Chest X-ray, PA view. Patient: 52 years old, sex F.
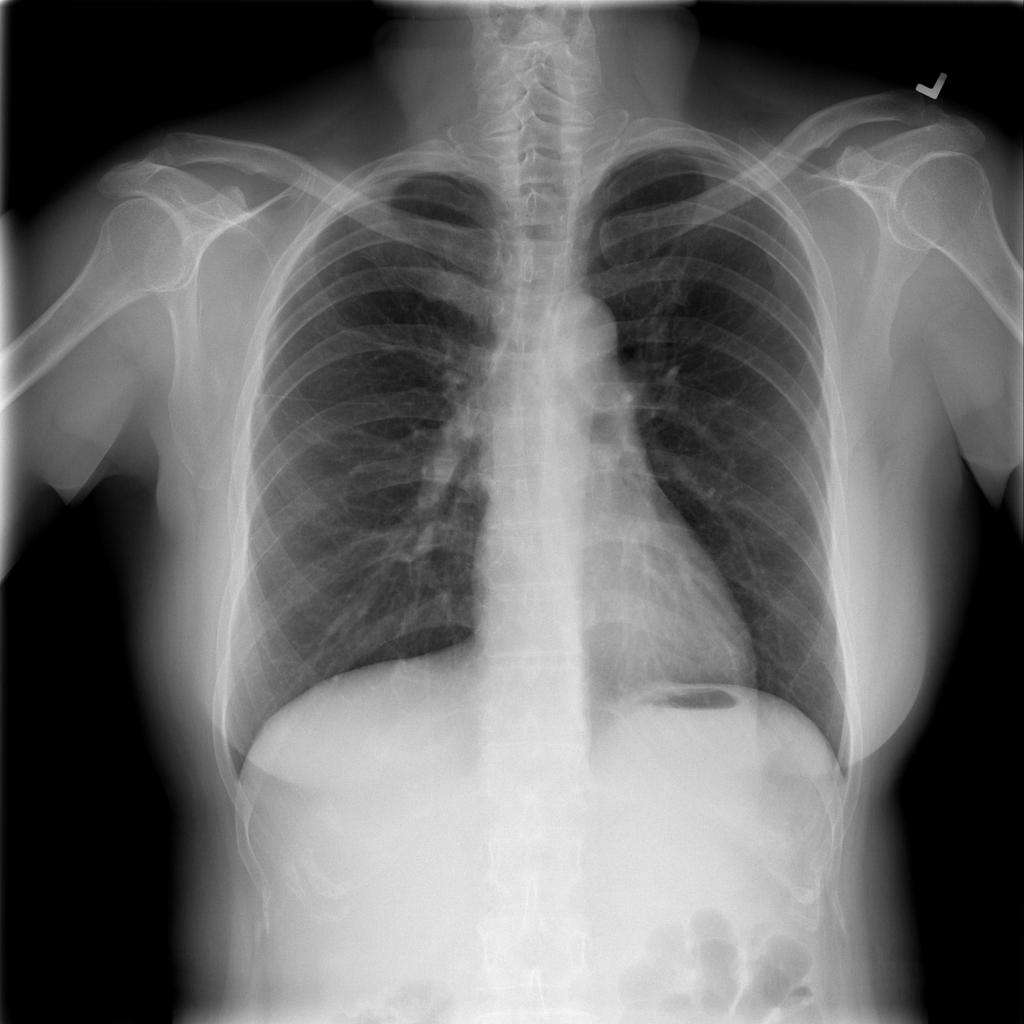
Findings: No Finding